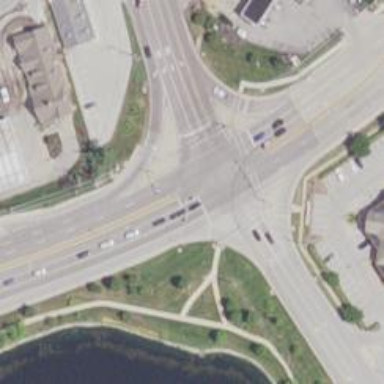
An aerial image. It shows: Crossing with marked lines on the road.